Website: lowes
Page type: review-order
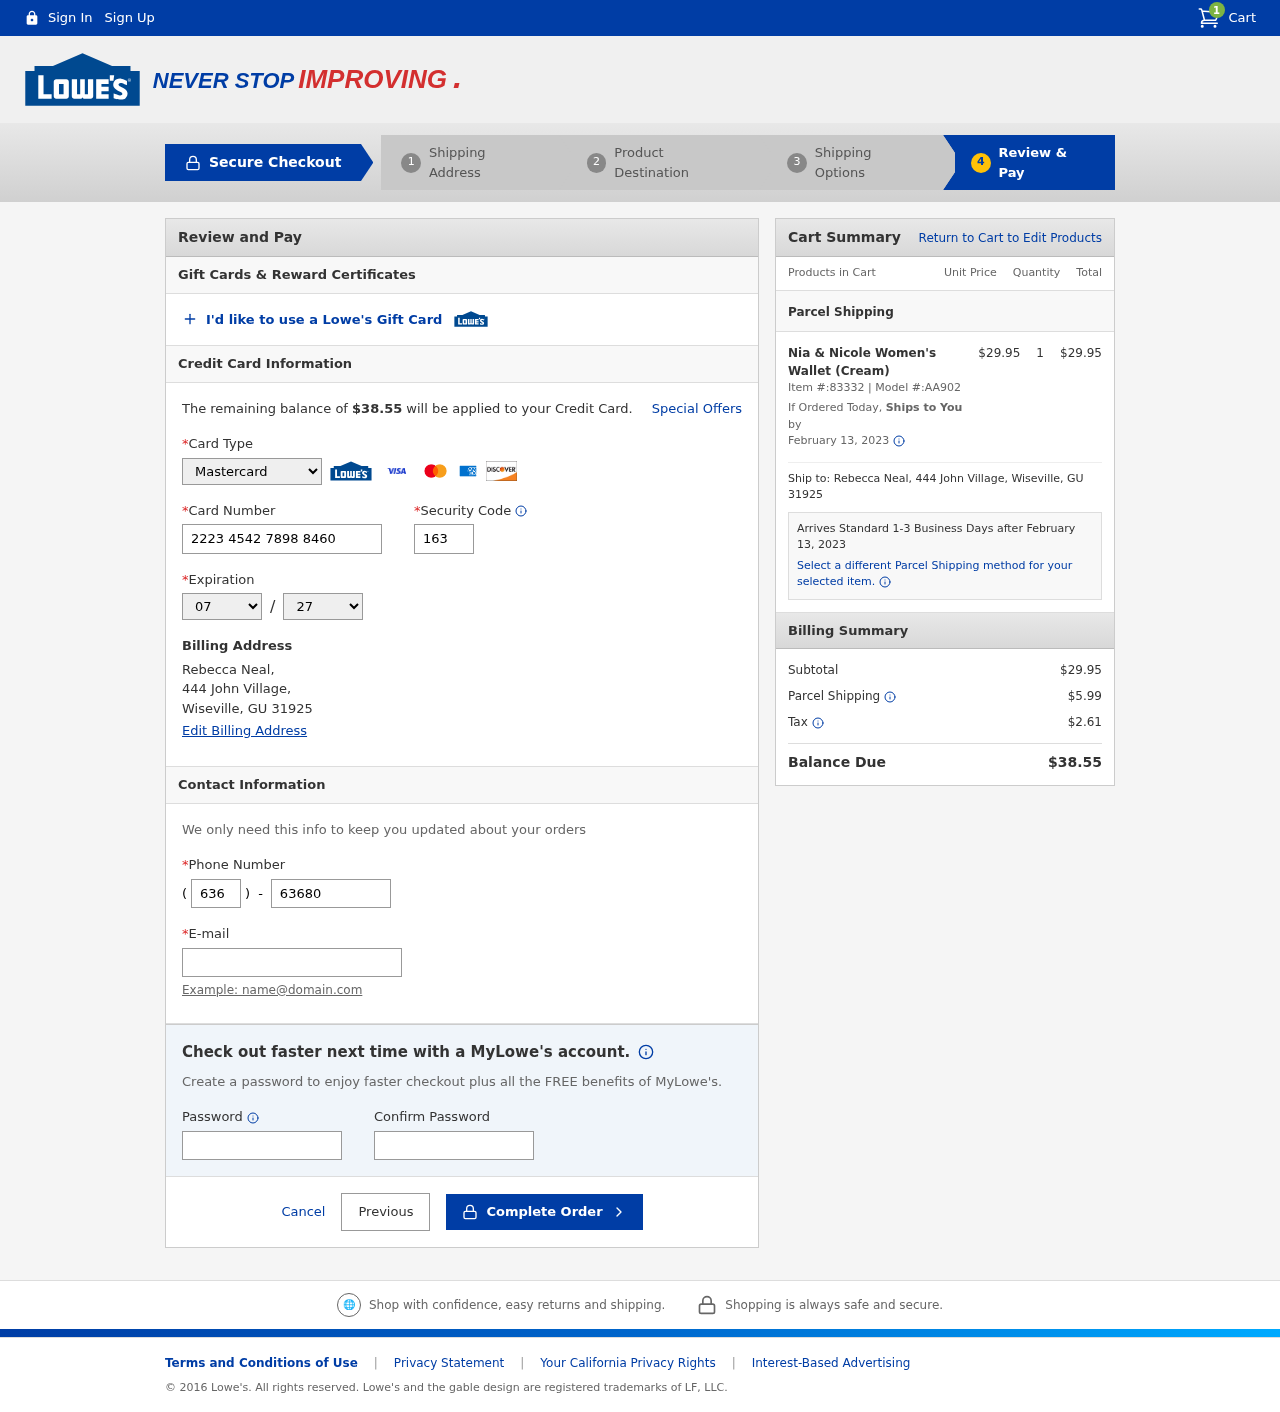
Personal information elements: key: PII_CARD_CVV
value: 163
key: PII_CARD_EXPIRY_MONTH
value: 07
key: PII_CARD_EXPIRY_YEAR
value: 27
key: PII_CARD_NUMBER
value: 2223 4542 7898 8460
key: PII_CARD_TYPE
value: Mastercard
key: PII_CITY
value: Wiseville
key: PII_EMAIL
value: rebecca_neal@gmail.com
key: PII_FULLNAME
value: Rebecca Neal,
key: PII_PHONE
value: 6368050046
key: PII_PHONE_AREA
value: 636
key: PII_POSTCODE
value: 31925
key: PII_STATE_ABBR
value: GU
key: PII_STREET
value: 444 John Village
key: PII_STREET
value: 444 John Village,
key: PII_FULLNAME2
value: Rebecca Neal
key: PII_STATE
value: GU
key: PII_POSTCODE_FULL
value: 31925
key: PII_CITY_STATE
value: Wiseville, GU
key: PII_CITY_STATE_ZIP
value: Wiseville, GU 31925
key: PII_POSTCODE_NUMERIC
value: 31925
Product elements: key: PRODUCT1_NAME
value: Nia & Nicole Women's Wallet (Cream)
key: PRODUCT1_PRICE
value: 29.95
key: PRODUCT1_QUANTITY
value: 1
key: PRODUCT1_ITEM_NUMBER
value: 83332
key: PRODUCT1_MODEL_NUMBER
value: AA902
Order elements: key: ORDER_NUM_ITEMS
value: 1
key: ORDER_TOTAL
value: $38.55
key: ORDER_SHIPPING_DATE
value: February 13, 2023
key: ORDER_SUBTOTAL
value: $29.95
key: ORDER_SHIPPING_DATE2
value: February 13, 2023
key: ORDER_SUBTOTAL2
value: $29.95
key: ORDER_SHIPPING_COST
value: $5.99
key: ORDER_TAX
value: $2.61